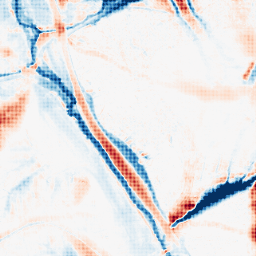
Category: morphological
Decomposition family: morphological_ellipse
Decomposition parameters: operation: average
width: 30
height: 50
Upsampling method: sinc_hamming
Upsampling parameters: scale: 4
kernel_size: 4
Upsampling scale: 4